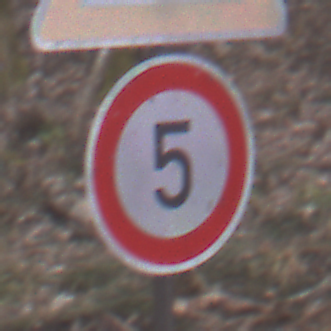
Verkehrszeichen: Geschwindigkeit5
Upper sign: KreuzungOderEinmuendung
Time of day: Midday
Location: Outdoor (Nature)
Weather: Overcast
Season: Autumn
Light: Natural